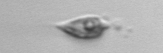
Label: Oxytoxum